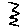
Label: zigzag